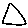
Label: triangle